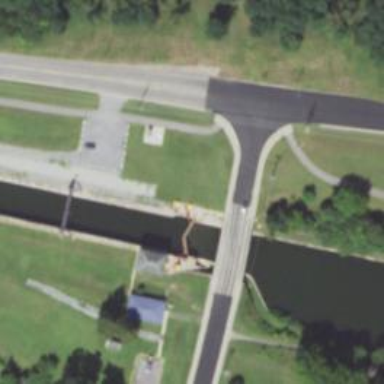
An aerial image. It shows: Lock gate on waterway.